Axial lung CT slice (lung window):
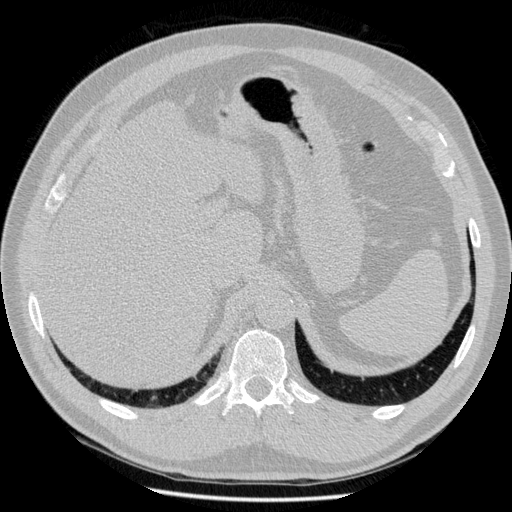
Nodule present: no